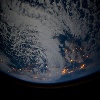
Label: cloud